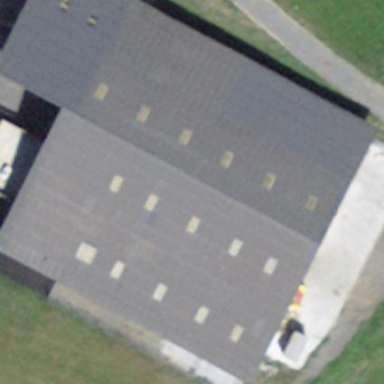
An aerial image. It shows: Farm building.